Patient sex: F
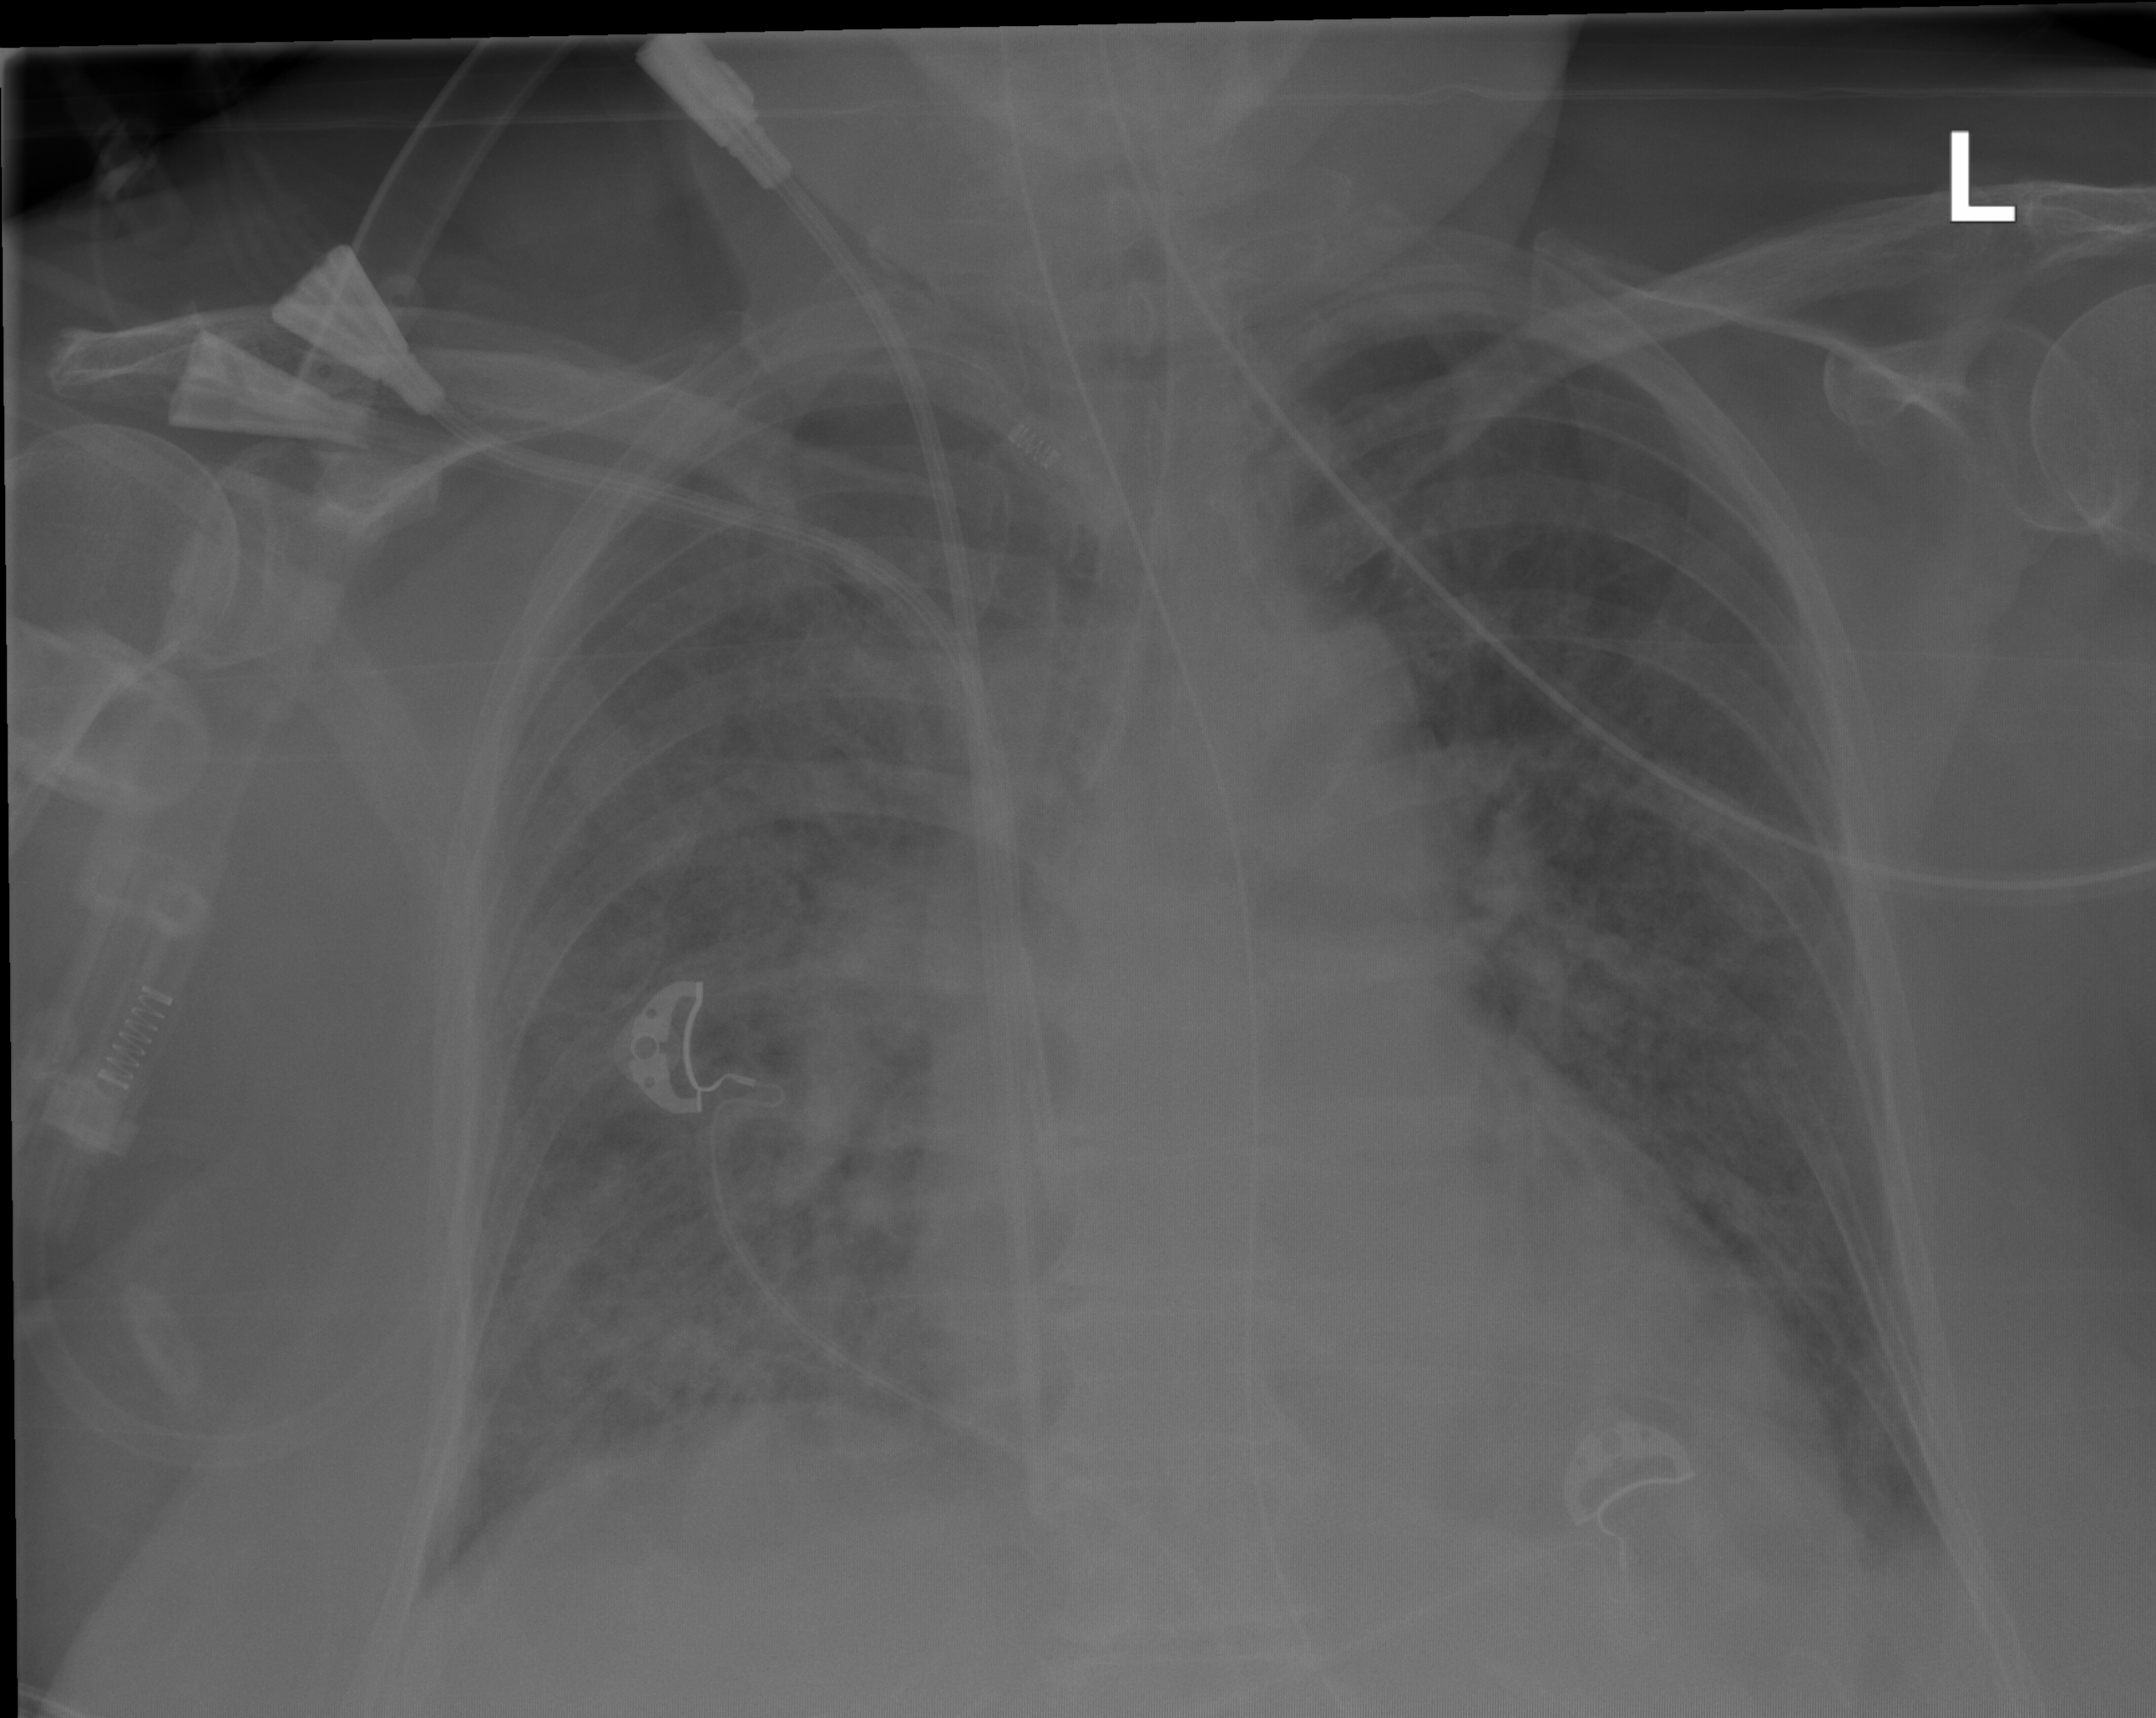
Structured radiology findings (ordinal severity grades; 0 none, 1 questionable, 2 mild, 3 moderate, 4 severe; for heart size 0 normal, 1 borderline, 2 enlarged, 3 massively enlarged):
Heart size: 0
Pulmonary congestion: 3
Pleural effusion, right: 0
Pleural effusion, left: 1
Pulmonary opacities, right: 0
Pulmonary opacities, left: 0
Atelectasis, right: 0
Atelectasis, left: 0